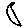
Label: moon